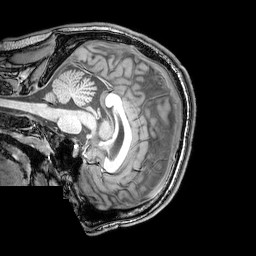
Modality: T1w
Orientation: sagittal
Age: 22
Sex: male
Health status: healthy
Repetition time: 0.081 s
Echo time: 0.037 s